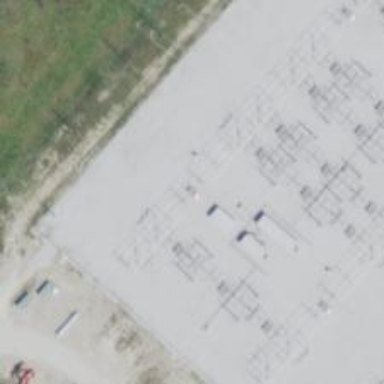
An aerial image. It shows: Switch for power supply.